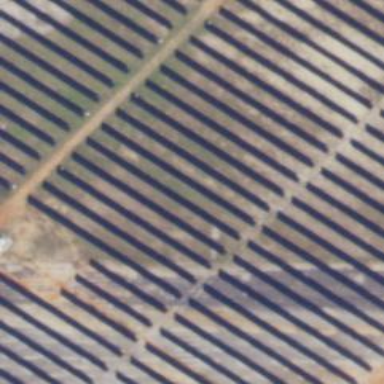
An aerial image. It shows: Solar power generator using photovoltaic panels.